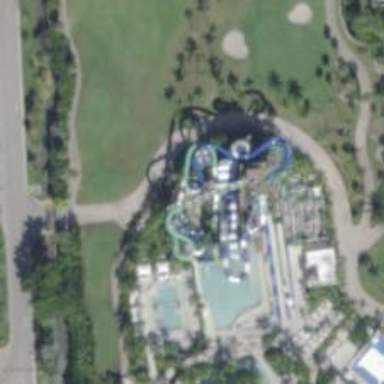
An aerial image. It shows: Water slide attraction.